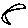
Label: moon